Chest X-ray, AP view. Patient: 46 years old, sex F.
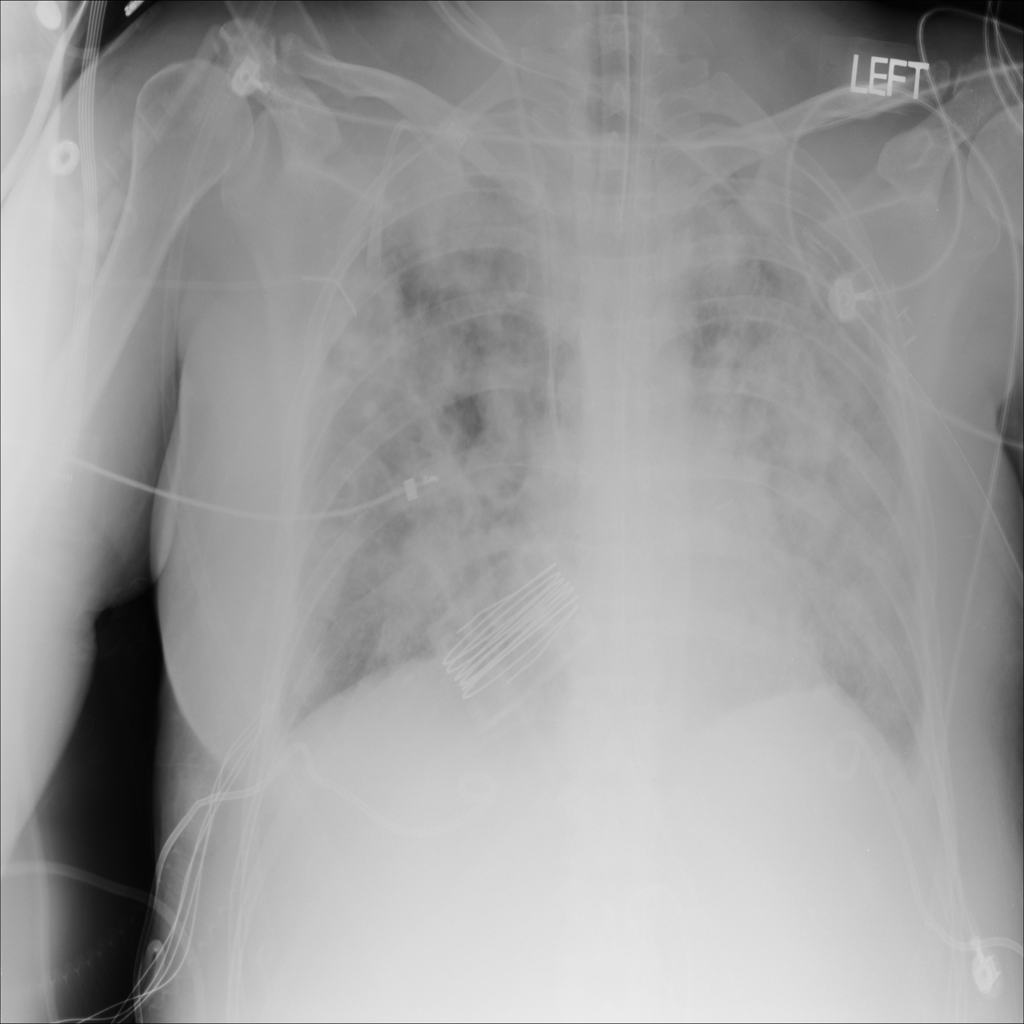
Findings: No Finding